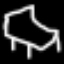
Label: bed